Aerial crown-view tile of a tropical tree (Barro Colorado Island, Panama), acquired 20250616:
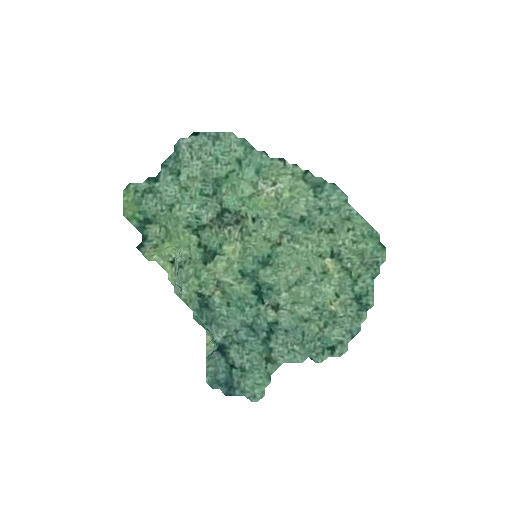
Species: Protium panamense
GBIF accepted scientific name: Protium panamense
Crown area: 62.566 m²